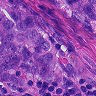
Metastatic tissue present: yes